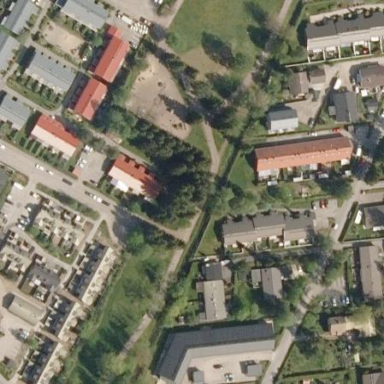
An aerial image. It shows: Residential area.